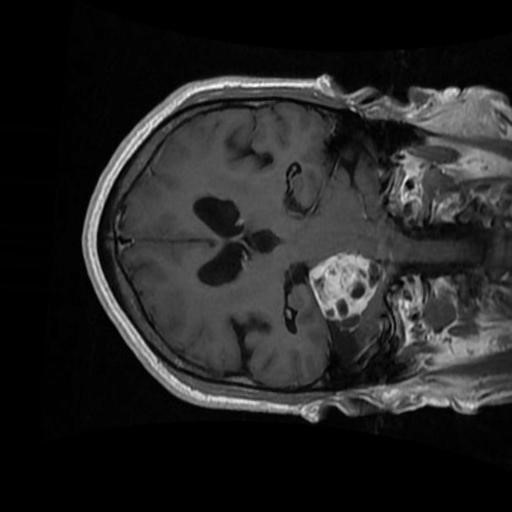
Label: brain_menin